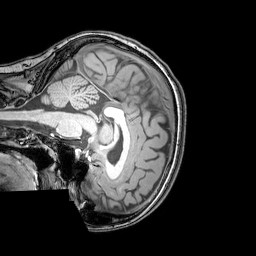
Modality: T1w
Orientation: sagittal
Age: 24
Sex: female
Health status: healthy
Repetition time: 0.081 s
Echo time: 0.037 s